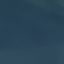
Land use / land cover: SeaLake